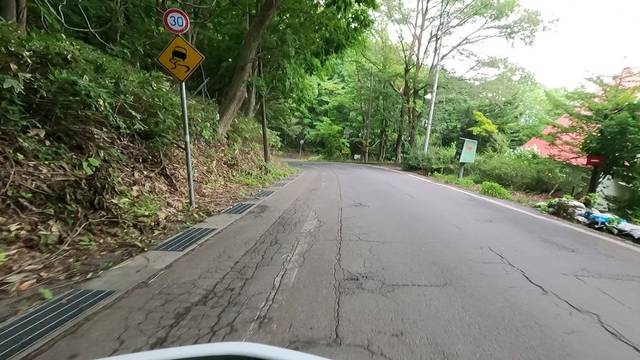
Region: Japan
Coordinates: 43.038, 141.301